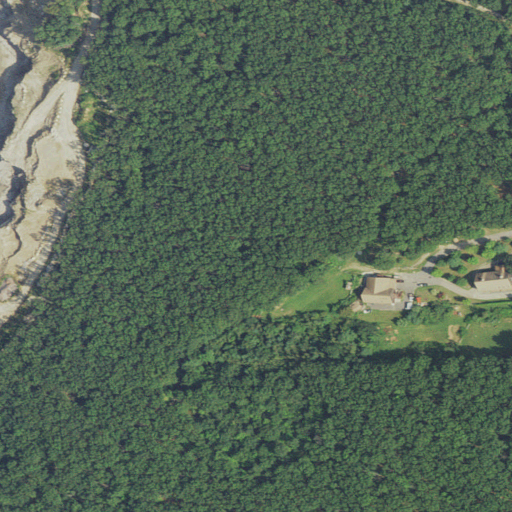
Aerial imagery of mountain in Massachusetts named Candlewood Hill containing deciduous forest, barren land, grassland, medium intensity development, and low intensity development